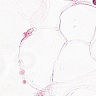
Metastatic tissue present: no